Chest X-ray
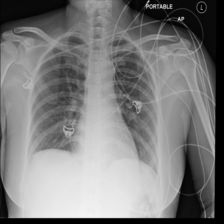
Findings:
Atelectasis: negative
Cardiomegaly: negative
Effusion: negative
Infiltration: negative
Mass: negative
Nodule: negative
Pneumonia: negative
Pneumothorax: negative
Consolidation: negative
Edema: negative
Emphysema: negative
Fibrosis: negative
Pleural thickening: negative
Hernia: negative